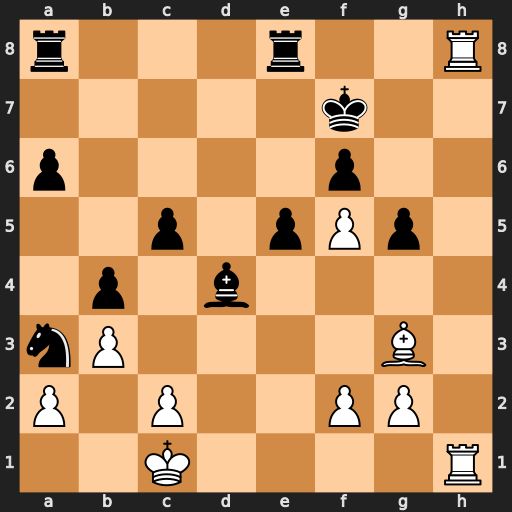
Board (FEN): r3r2R/5k2/p4p2/2p1pPp1/1p1b4/nP4B1/P1P2PP1/2K4R
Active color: w
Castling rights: -
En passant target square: -
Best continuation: R1h7#